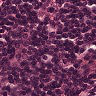
Metastatic tissue present: no